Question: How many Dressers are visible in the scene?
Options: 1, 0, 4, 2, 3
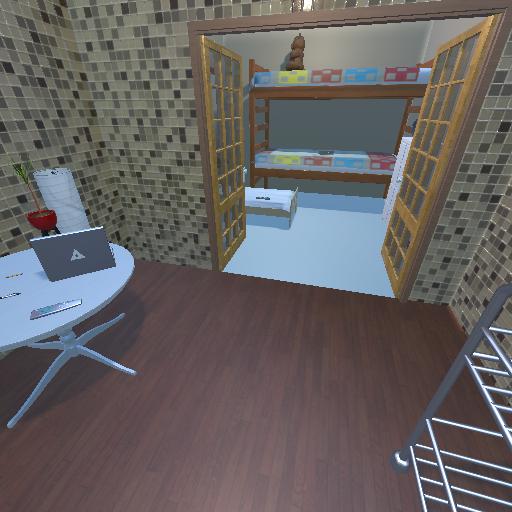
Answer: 1